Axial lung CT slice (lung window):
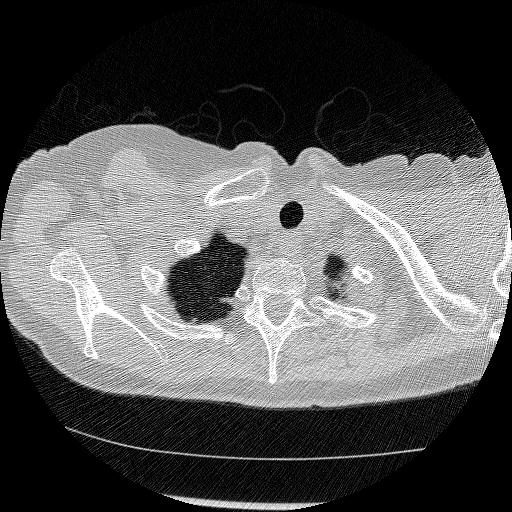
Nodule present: no